Question: I'm doing a menu page on Angular. What I want is to make a submenu in this screen. For example, an option with "Enviar mensaje", and when I press there, to have some options behind to go there.

I did it with this code:
'''
<mat-sidenav-container>
<mat-sidenav #sidenav>
<mat-nav-list>
<br/><br/><br/>
<a mat-list-item [routerLink]="'/versolis'"> Visualizar solicitudes </a>
<a mat-list-item [routerLink]="'/enviarB2'"> Enviar mensaje B2 NNSS </a>
<a mat-list-item [routerLink]="'/enviarB2baja'"> Enviar mensaje B2 Baja </a>
<a mat-list-item [routerLink]="'/enviarB4'"> Enviar mensaje B4 NNSS </a>
<a mat-list-item [routerLink]="'/enviarB4baja'"> Enviar mensaje B4 Baja </a>
<a mat-list-item (click)="sidenav.toggle()" href="" mat-list-item>Cerrar sesion</a>
</mat-nav-list>
</mat-sidenav>
<mat-sidenav-content>
'''
Could you help me to do it? Thanks!!
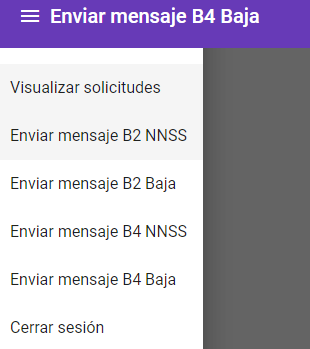
Answer: You just have to add 'mat-sidenav-content' and 'mat-toolbar' for this to work. Here is how you can do this. Firstly add 'mat-sidenav-content' which will place your content on the right side of the page. Then add 'mat-toolbar' which will be the top menu bar used to open and close sidenav bar with a hamburger button.
For click event, you will add 'sidenav.toggle()' which is material's own method for toggling the nav. Here 'sidenav' is the reference variable defined on 'mat-sidenav'
'''
<mat-sidenav-content>
<div style="height: 88vh;">
<mat-toolbar color="primary">
<button mat-icon-button
aria-label="Menu"
(click)="sidenav.open()">
<mat-icon>menu</mat-icon>
</button>
</mat-toolbar>
'''
Once this is done, add it inside your 'mat-sidenav' tag.
'''
<mat-sidenav-container>
<mat-sidenav #sidenav> //========> sidenav reference defined
<mat-nav-list>
<a *ngFor="let route of routes"
mat-list-item
[routerLink]="route.path"
(click)="sidenav.toggle()"> {{route.label}}</a> //=====> use reference to toggle nav
</mat-nav-list>
</mat-sidenav>
<mat-sidenav-content>
<div style="height: 88vh;">
<mat-toolbar color="primary">
<button mat-icon-button
aria-label="Menu"
(click)="sidenav.open()">
<mat-icon>menu</mat-icon>
</button>
</mat-toolbar>
<router-outlet></router-outlet>
</div>
</mat-sidenav-content>
</mat-sidenav-container>
'''
<URL>